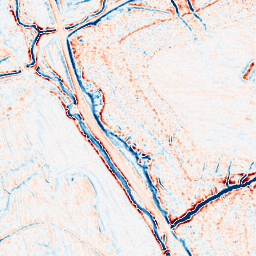
Category: edge_preserving
Decomposition family: bilateral
Decomposition parameters: d: 9
sigma_color: 100
sigma_space: 150
Upsampling method: sinc_blackman
Upsampling parameters: scale: 2
kernel_size: 4
Upsampling scale: 2